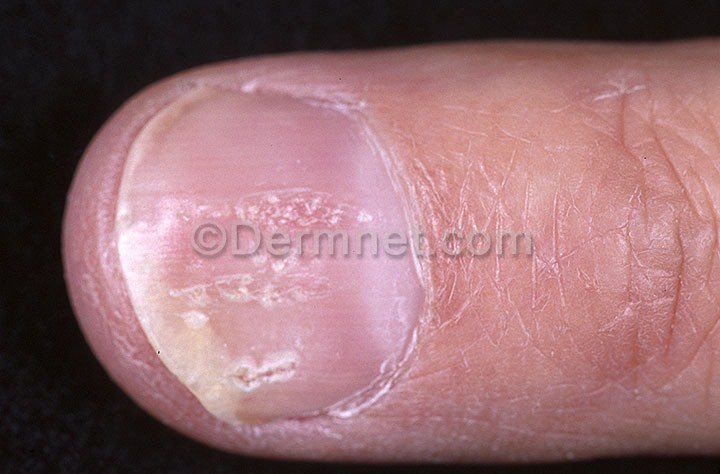
Disease: Nail Fungus and other Nail Disease